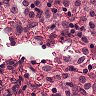
Metastatic tissue present: no